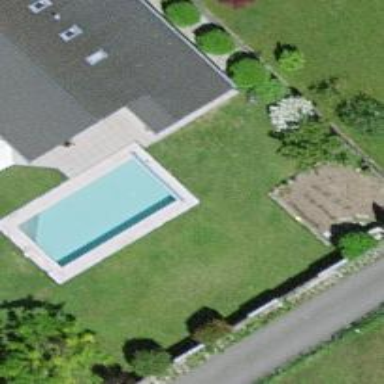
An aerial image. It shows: Swimming pool located in leisure land.